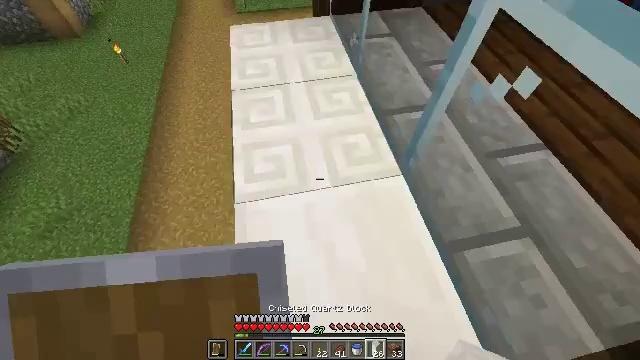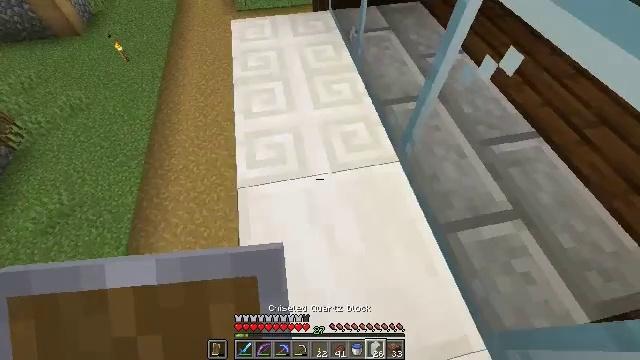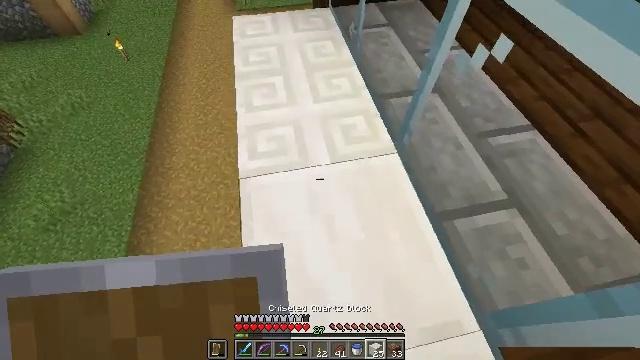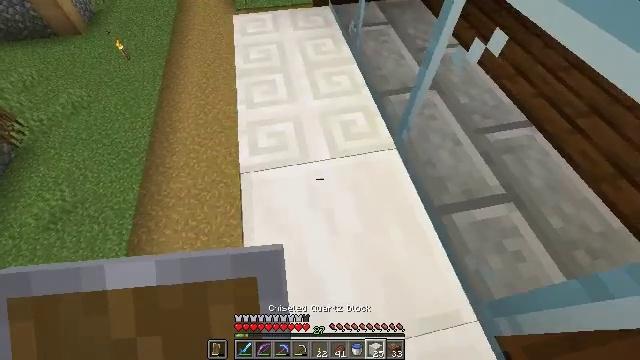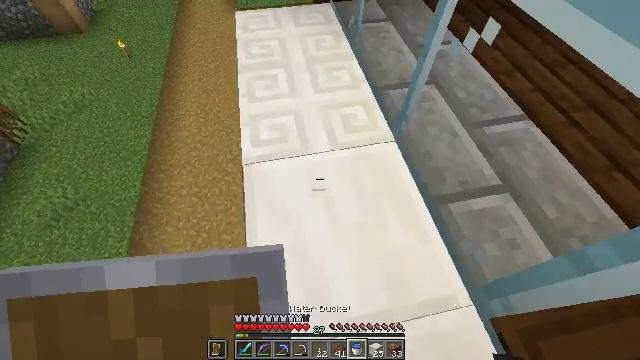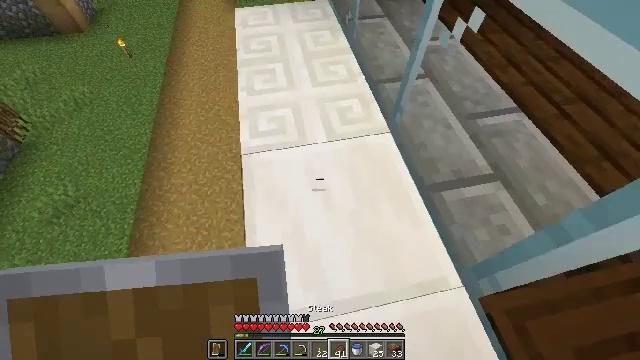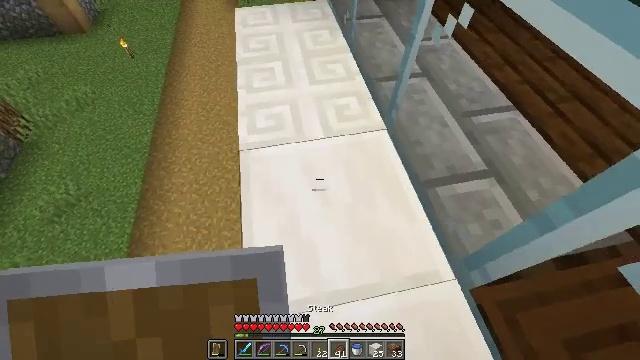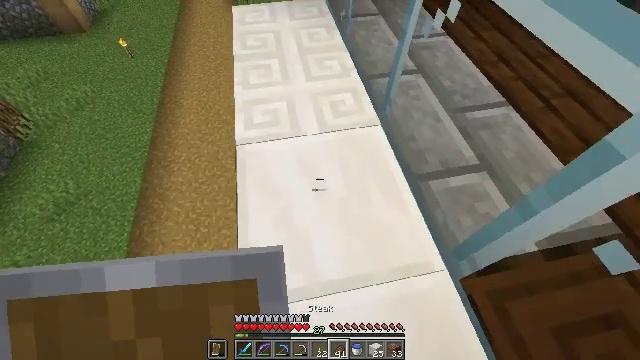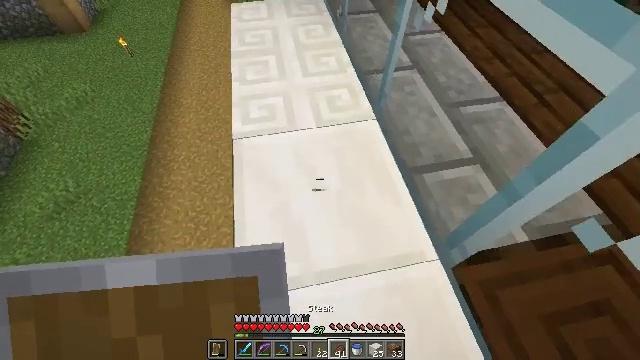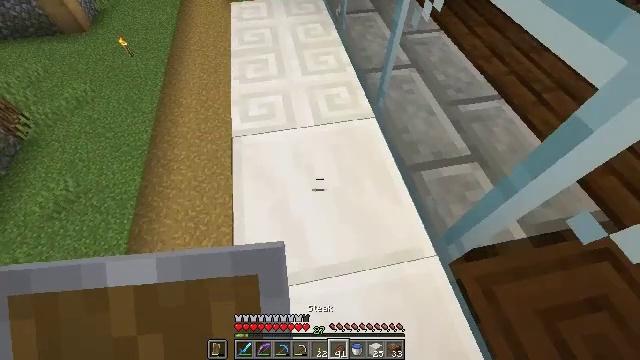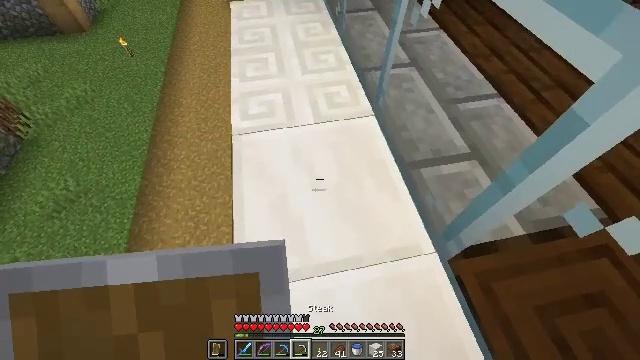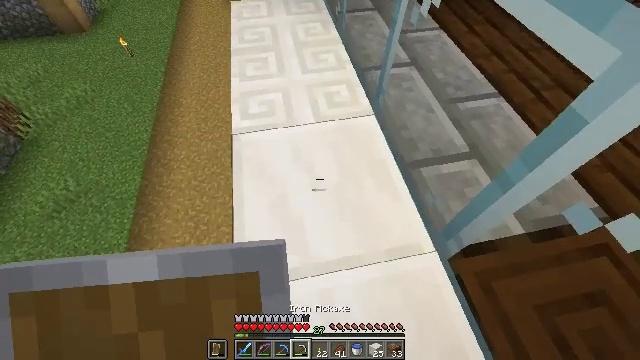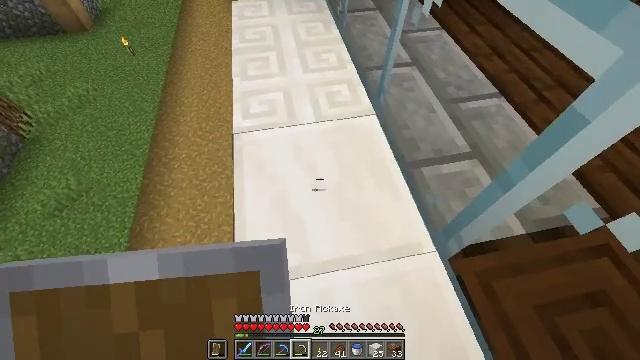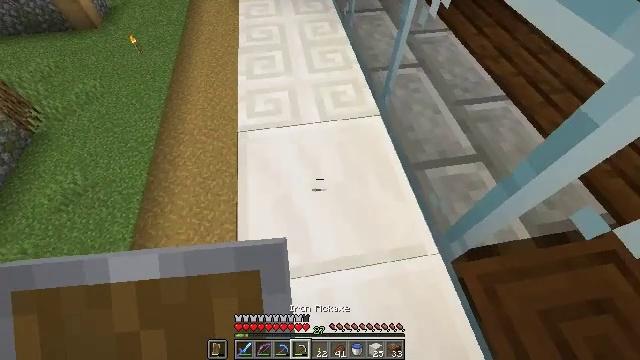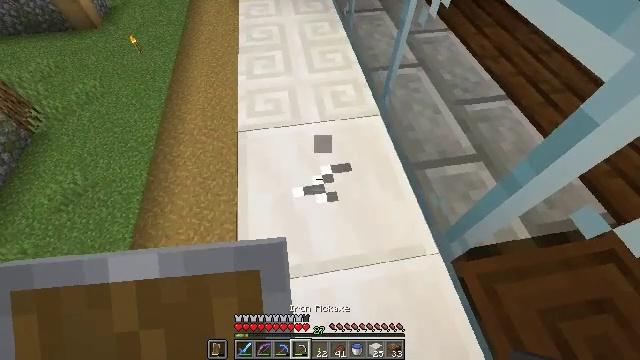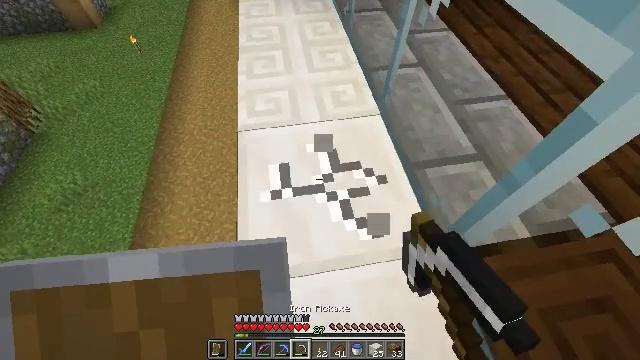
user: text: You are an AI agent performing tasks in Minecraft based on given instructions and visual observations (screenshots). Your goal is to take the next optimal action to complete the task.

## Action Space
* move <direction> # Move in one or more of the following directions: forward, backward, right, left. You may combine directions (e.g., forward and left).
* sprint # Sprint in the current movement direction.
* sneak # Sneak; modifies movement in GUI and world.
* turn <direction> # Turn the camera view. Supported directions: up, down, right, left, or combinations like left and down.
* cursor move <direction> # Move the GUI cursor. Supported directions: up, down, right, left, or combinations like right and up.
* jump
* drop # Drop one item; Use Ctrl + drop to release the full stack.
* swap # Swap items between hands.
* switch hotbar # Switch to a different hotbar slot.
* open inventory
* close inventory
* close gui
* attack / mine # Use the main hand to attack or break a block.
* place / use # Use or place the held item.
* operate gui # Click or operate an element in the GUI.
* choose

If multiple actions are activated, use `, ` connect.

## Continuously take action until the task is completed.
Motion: motion action
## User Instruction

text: Obtain quartz blocks for crafting.
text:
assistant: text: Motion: move back, sneak
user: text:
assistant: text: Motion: move back, sneak
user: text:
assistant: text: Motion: move back, sneak
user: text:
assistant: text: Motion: move back, sneak
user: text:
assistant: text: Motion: move back and move right, sneak
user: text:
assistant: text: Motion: move back and move right, sneak
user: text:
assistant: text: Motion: sneak
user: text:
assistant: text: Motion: sneak
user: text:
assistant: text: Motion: sneak
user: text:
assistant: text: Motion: sneak, switch to hotbar 4
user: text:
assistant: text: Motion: sneak, switch to hotbar 4
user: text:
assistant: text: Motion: sneak
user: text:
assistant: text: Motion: sneak, turn left
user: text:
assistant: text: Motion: sneak, attack / mine
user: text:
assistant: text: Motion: move back, sneak, attack / mine
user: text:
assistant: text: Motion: move back, sneak, turn down, attack / mine
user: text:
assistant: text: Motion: move back, sneak, attack / mine
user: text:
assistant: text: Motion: move back, sneak, attack / mine
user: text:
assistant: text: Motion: move back, sneak, attack / mine
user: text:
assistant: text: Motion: move back, sneak, turn left and down, attack / mine
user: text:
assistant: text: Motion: move back, sneak, turn down, attack / mine
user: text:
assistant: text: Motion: move back, sneak, attack / mine
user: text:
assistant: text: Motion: move back, sneak, attack / mine
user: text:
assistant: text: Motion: move back, sneak, attack / mine
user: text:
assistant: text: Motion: move back, sneak, attack / mine
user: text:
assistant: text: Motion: move back, sneak, attack / mine
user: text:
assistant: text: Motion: move back, sneak, attack / mine
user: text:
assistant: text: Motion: move back, sneak, attack / mine
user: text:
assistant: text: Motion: move back, sneak, attack / mine
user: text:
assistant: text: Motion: move back, sneak, attack / mine